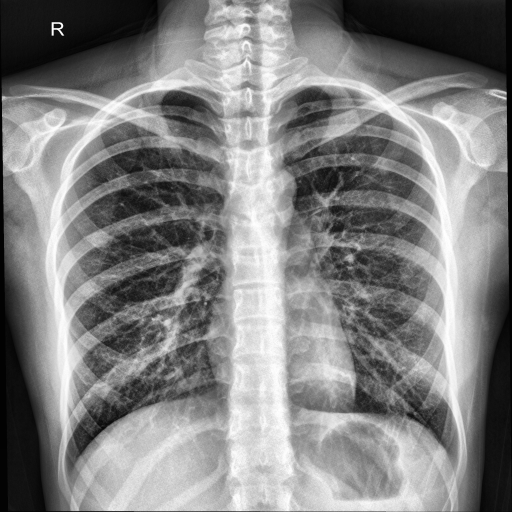
Finding: NORMAL